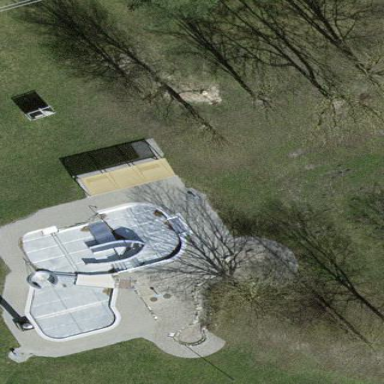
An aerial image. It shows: Swimming pool located in leisure land.